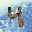
Label: 4